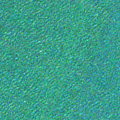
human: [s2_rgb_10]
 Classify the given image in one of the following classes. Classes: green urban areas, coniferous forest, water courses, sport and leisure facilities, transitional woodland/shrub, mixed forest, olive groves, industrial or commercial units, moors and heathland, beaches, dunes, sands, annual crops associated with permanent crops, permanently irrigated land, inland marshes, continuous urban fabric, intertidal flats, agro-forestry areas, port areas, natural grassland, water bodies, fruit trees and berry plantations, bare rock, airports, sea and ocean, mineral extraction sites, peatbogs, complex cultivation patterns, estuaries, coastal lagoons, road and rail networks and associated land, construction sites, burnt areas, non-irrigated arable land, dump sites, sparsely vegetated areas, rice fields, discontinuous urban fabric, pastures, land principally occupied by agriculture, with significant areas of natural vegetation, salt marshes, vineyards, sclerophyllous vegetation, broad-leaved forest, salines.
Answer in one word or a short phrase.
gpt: sea and ocean